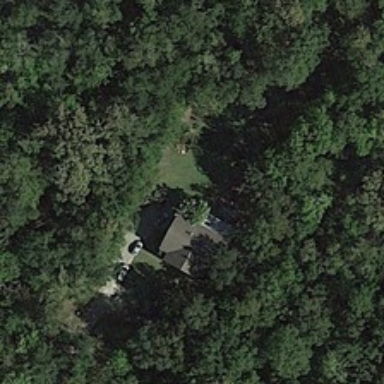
A building with two cars is surrounded by many crowded green trees .